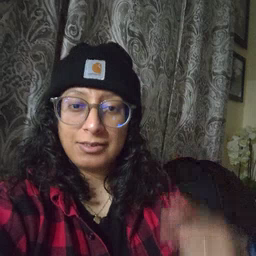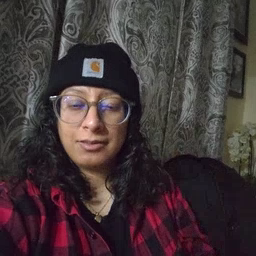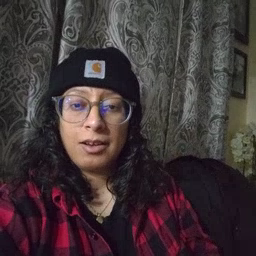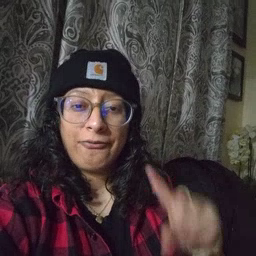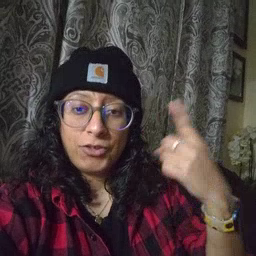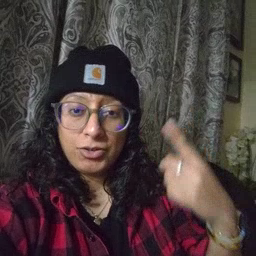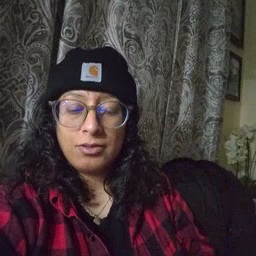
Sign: first